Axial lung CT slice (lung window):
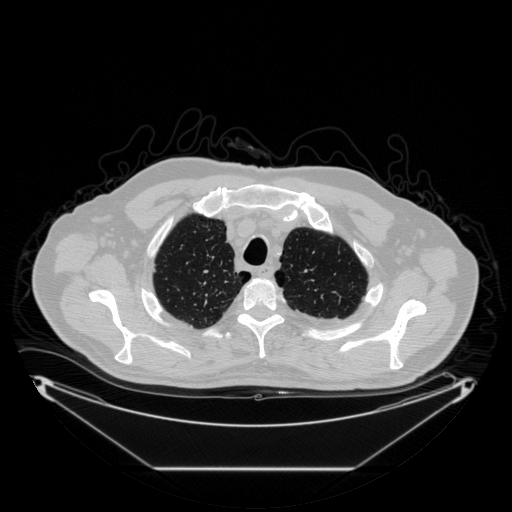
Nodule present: no